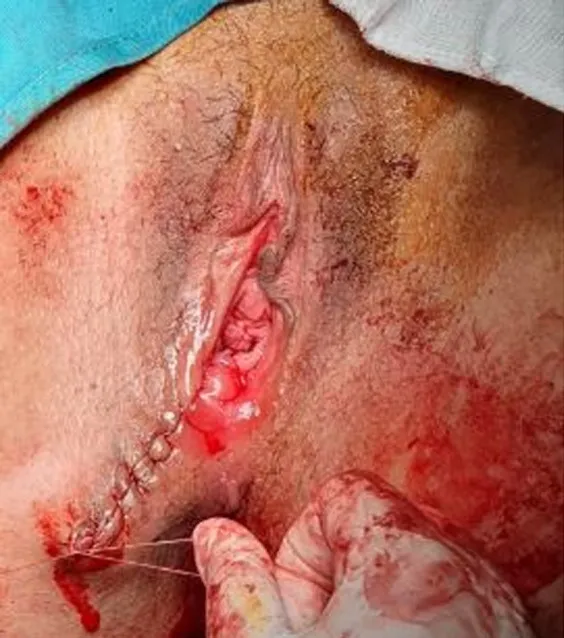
postoperative result.
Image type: medical_photograph (other_medical_photograph)